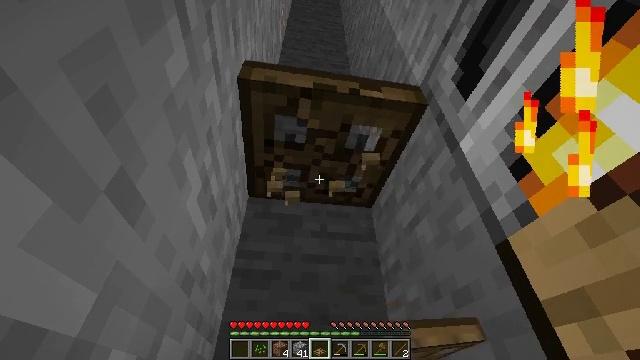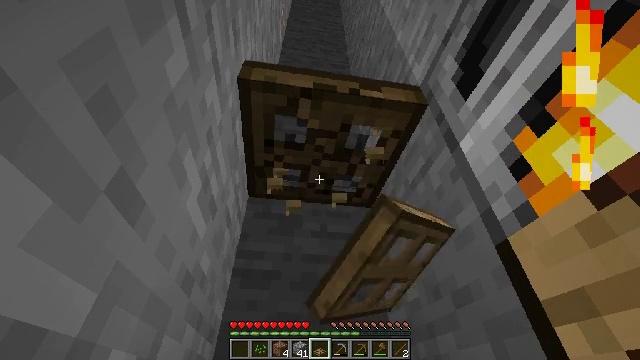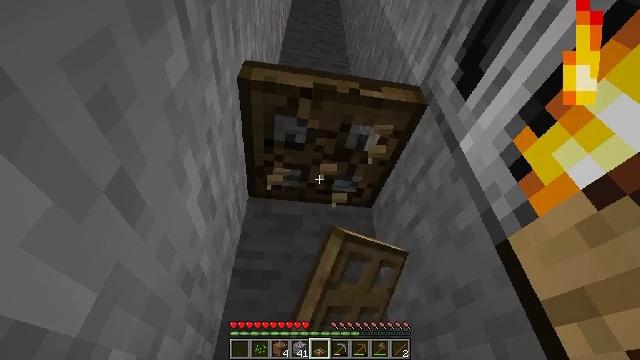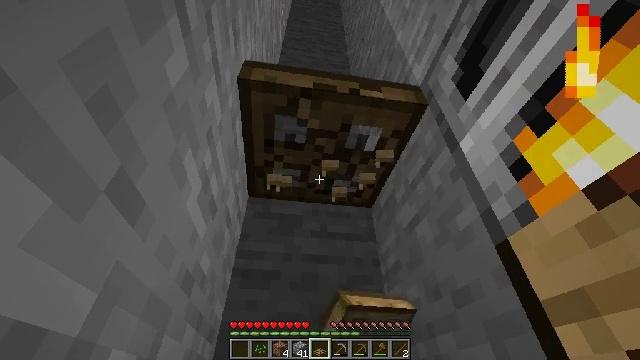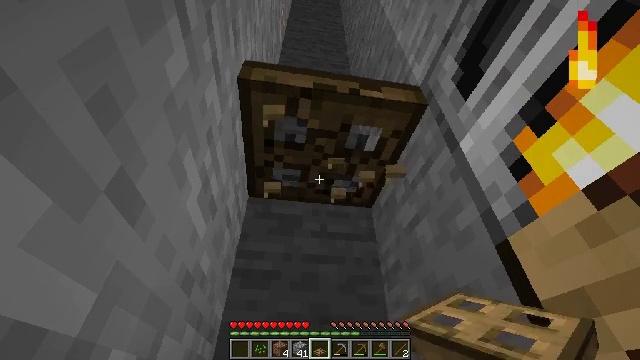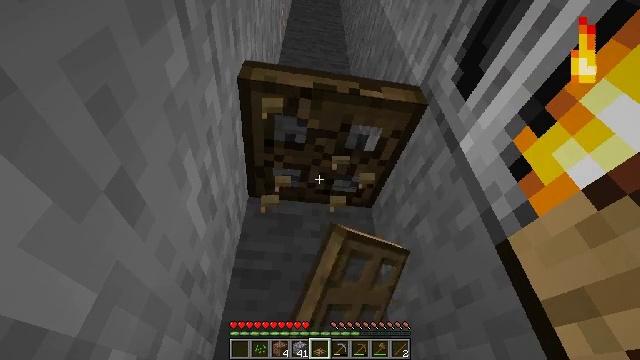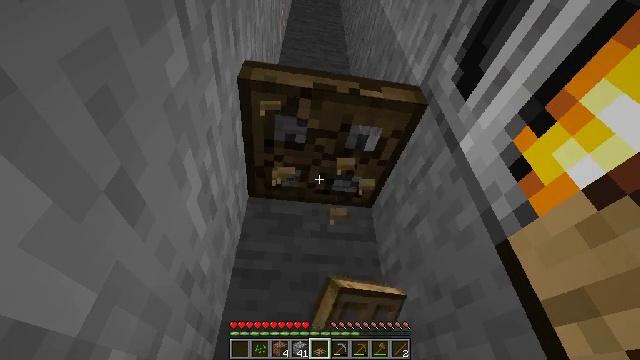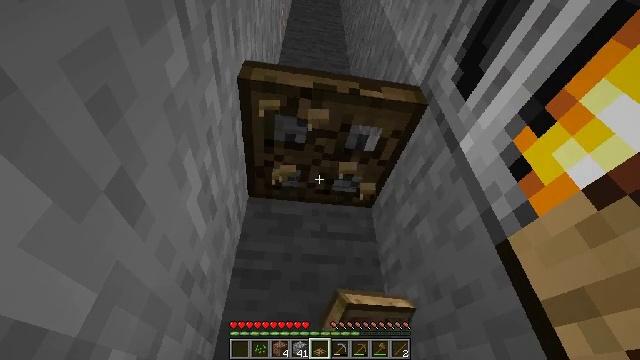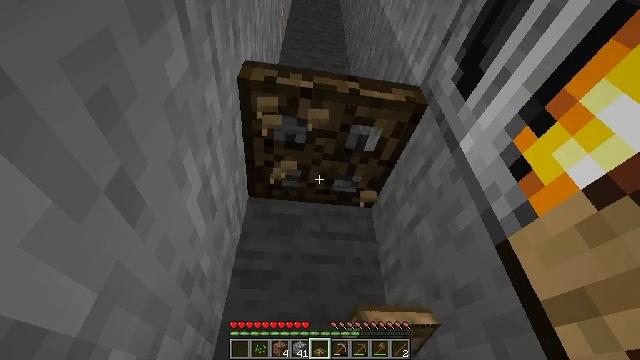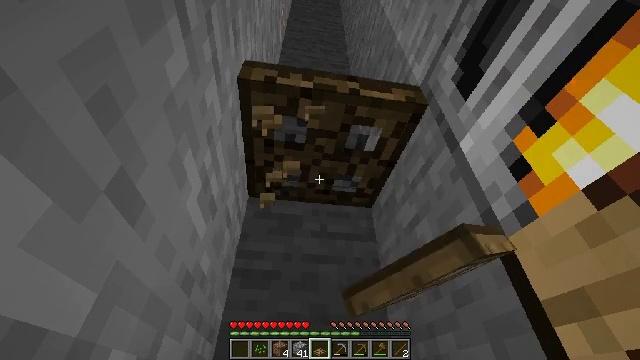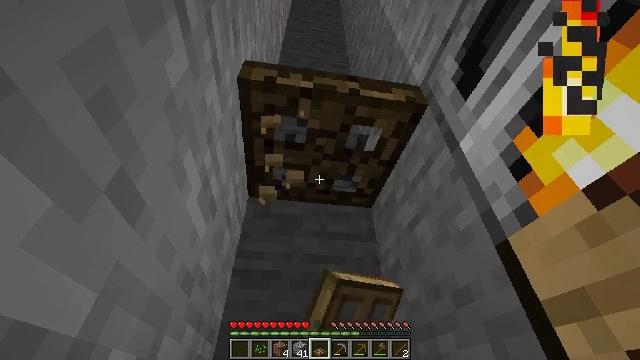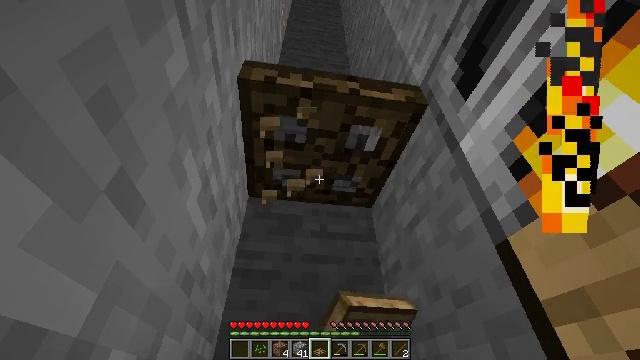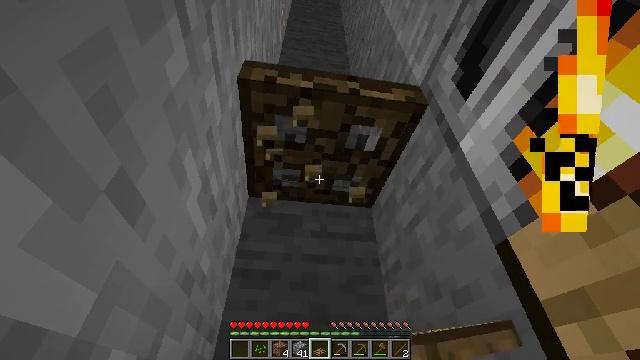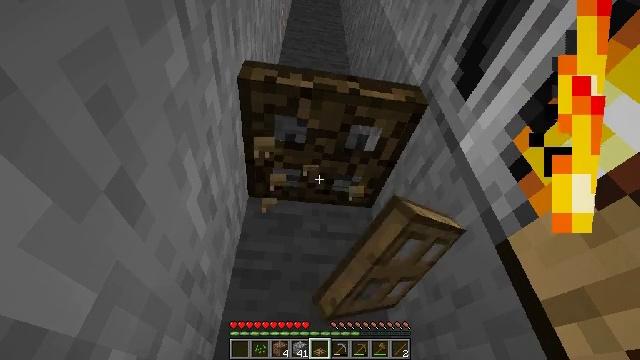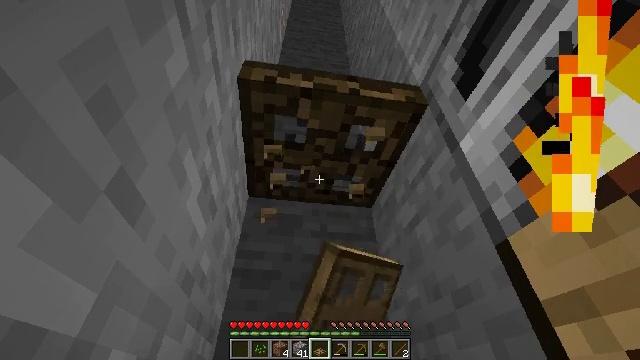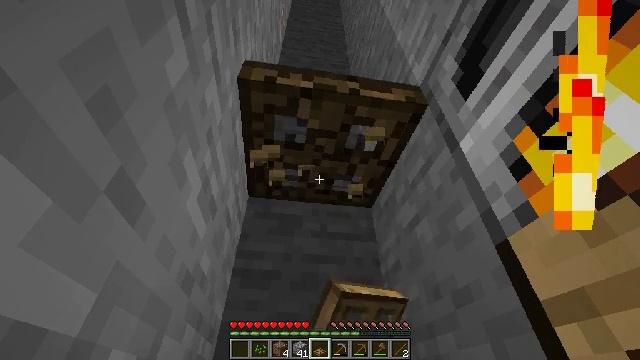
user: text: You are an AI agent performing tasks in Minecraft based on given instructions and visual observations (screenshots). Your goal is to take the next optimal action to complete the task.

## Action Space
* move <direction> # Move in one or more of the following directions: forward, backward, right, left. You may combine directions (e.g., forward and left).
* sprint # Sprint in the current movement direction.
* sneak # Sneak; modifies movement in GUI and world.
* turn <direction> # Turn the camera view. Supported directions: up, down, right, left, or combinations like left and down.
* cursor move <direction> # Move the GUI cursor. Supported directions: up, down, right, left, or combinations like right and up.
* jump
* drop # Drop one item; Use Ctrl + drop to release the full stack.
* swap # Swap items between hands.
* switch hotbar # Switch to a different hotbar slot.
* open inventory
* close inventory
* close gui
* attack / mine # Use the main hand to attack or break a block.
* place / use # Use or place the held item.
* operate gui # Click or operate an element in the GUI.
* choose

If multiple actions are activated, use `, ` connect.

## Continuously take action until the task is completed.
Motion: motion action
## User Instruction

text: Remove the oak trapdoor from its place.
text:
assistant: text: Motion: attack / mine
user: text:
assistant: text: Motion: attack / mine
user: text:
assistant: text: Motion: attack / mine
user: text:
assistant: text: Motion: attack / mine
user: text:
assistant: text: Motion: attack / mine
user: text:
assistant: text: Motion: attack / mine
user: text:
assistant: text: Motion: attack / mine
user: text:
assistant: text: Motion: attack / mine
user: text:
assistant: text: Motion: attack / mine
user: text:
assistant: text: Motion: attack / mine
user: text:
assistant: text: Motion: attack / mine
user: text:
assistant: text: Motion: attack / mine
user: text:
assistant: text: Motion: attack / mine
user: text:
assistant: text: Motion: attack / mine
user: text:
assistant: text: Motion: attack / mine
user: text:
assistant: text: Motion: attack / mine
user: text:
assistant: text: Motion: attack / mine
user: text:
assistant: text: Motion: attack / mine
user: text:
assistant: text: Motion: attack / mine
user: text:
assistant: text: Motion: attack / mine
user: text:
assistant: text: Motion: attack / mine
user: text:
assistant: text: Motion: attack / mine
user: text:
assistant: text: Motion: attack / mine